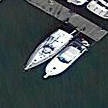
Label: civil